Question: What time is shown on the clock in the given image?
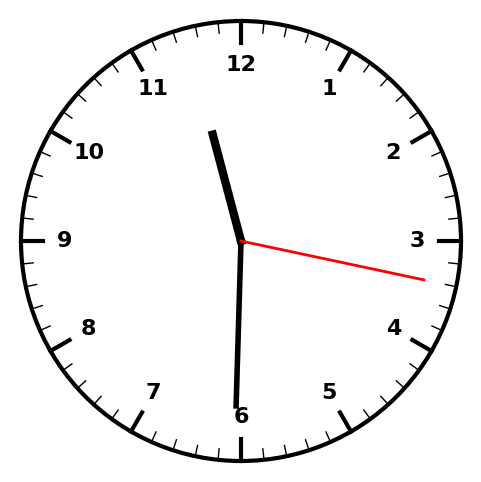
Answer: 11:30:17